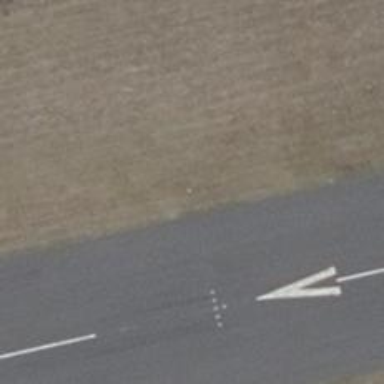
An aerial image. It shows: Aviation light marking the edge of runway.